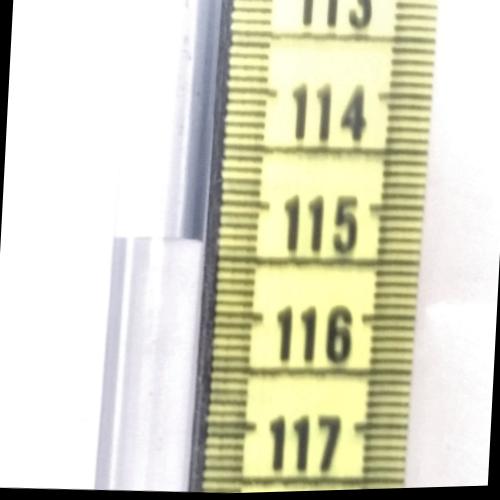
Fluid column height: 115.4 cm